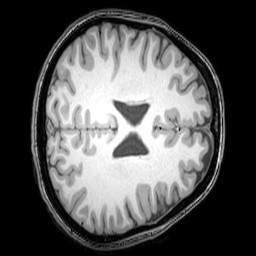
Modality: T1w
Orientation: axial
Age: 26
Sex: female
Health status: healthy
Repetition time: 0.081 s
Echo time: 0.037 s